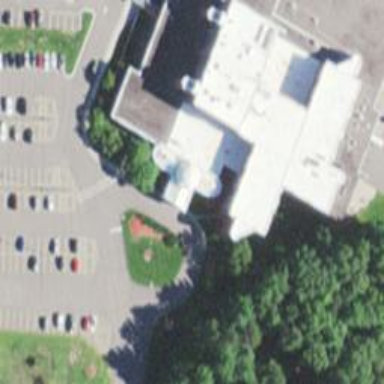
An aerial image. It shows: Healthcare clinic.